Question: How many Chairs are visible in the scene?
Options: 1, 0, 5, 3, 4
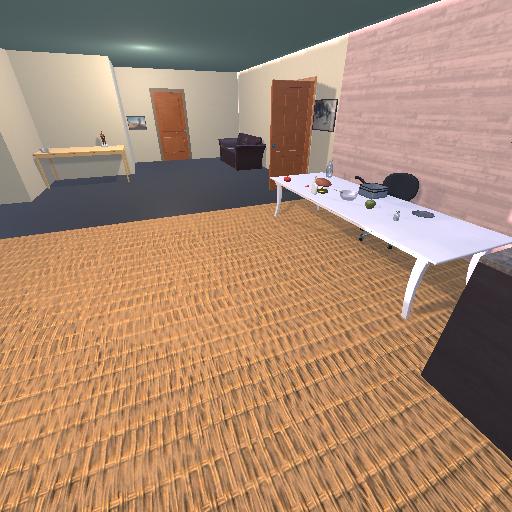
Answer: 1